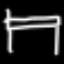
Label: bed